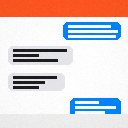
Screen state: on